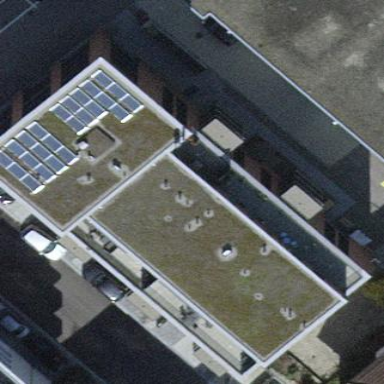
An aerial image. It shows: Office building.